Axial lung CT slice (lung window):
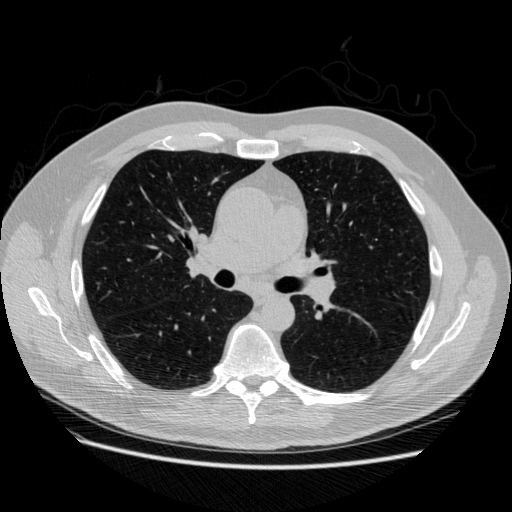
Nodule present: no